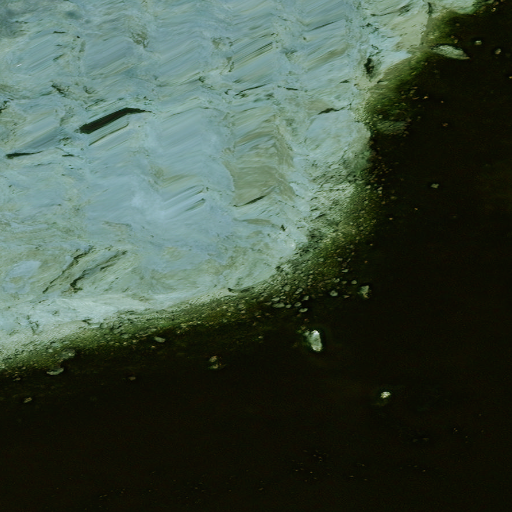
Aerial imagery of cape in Alaska named Cape Devine containing only unknown